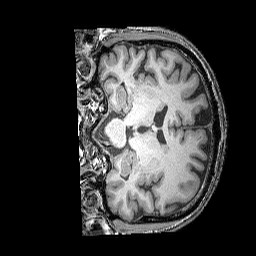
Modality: T1w
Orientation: coronal
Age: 62
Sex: male
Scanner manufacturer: siemens
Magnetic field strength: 3 T
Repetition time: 2.25 s
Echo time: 0.00415 s